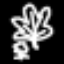
Label: leaf